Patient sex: F
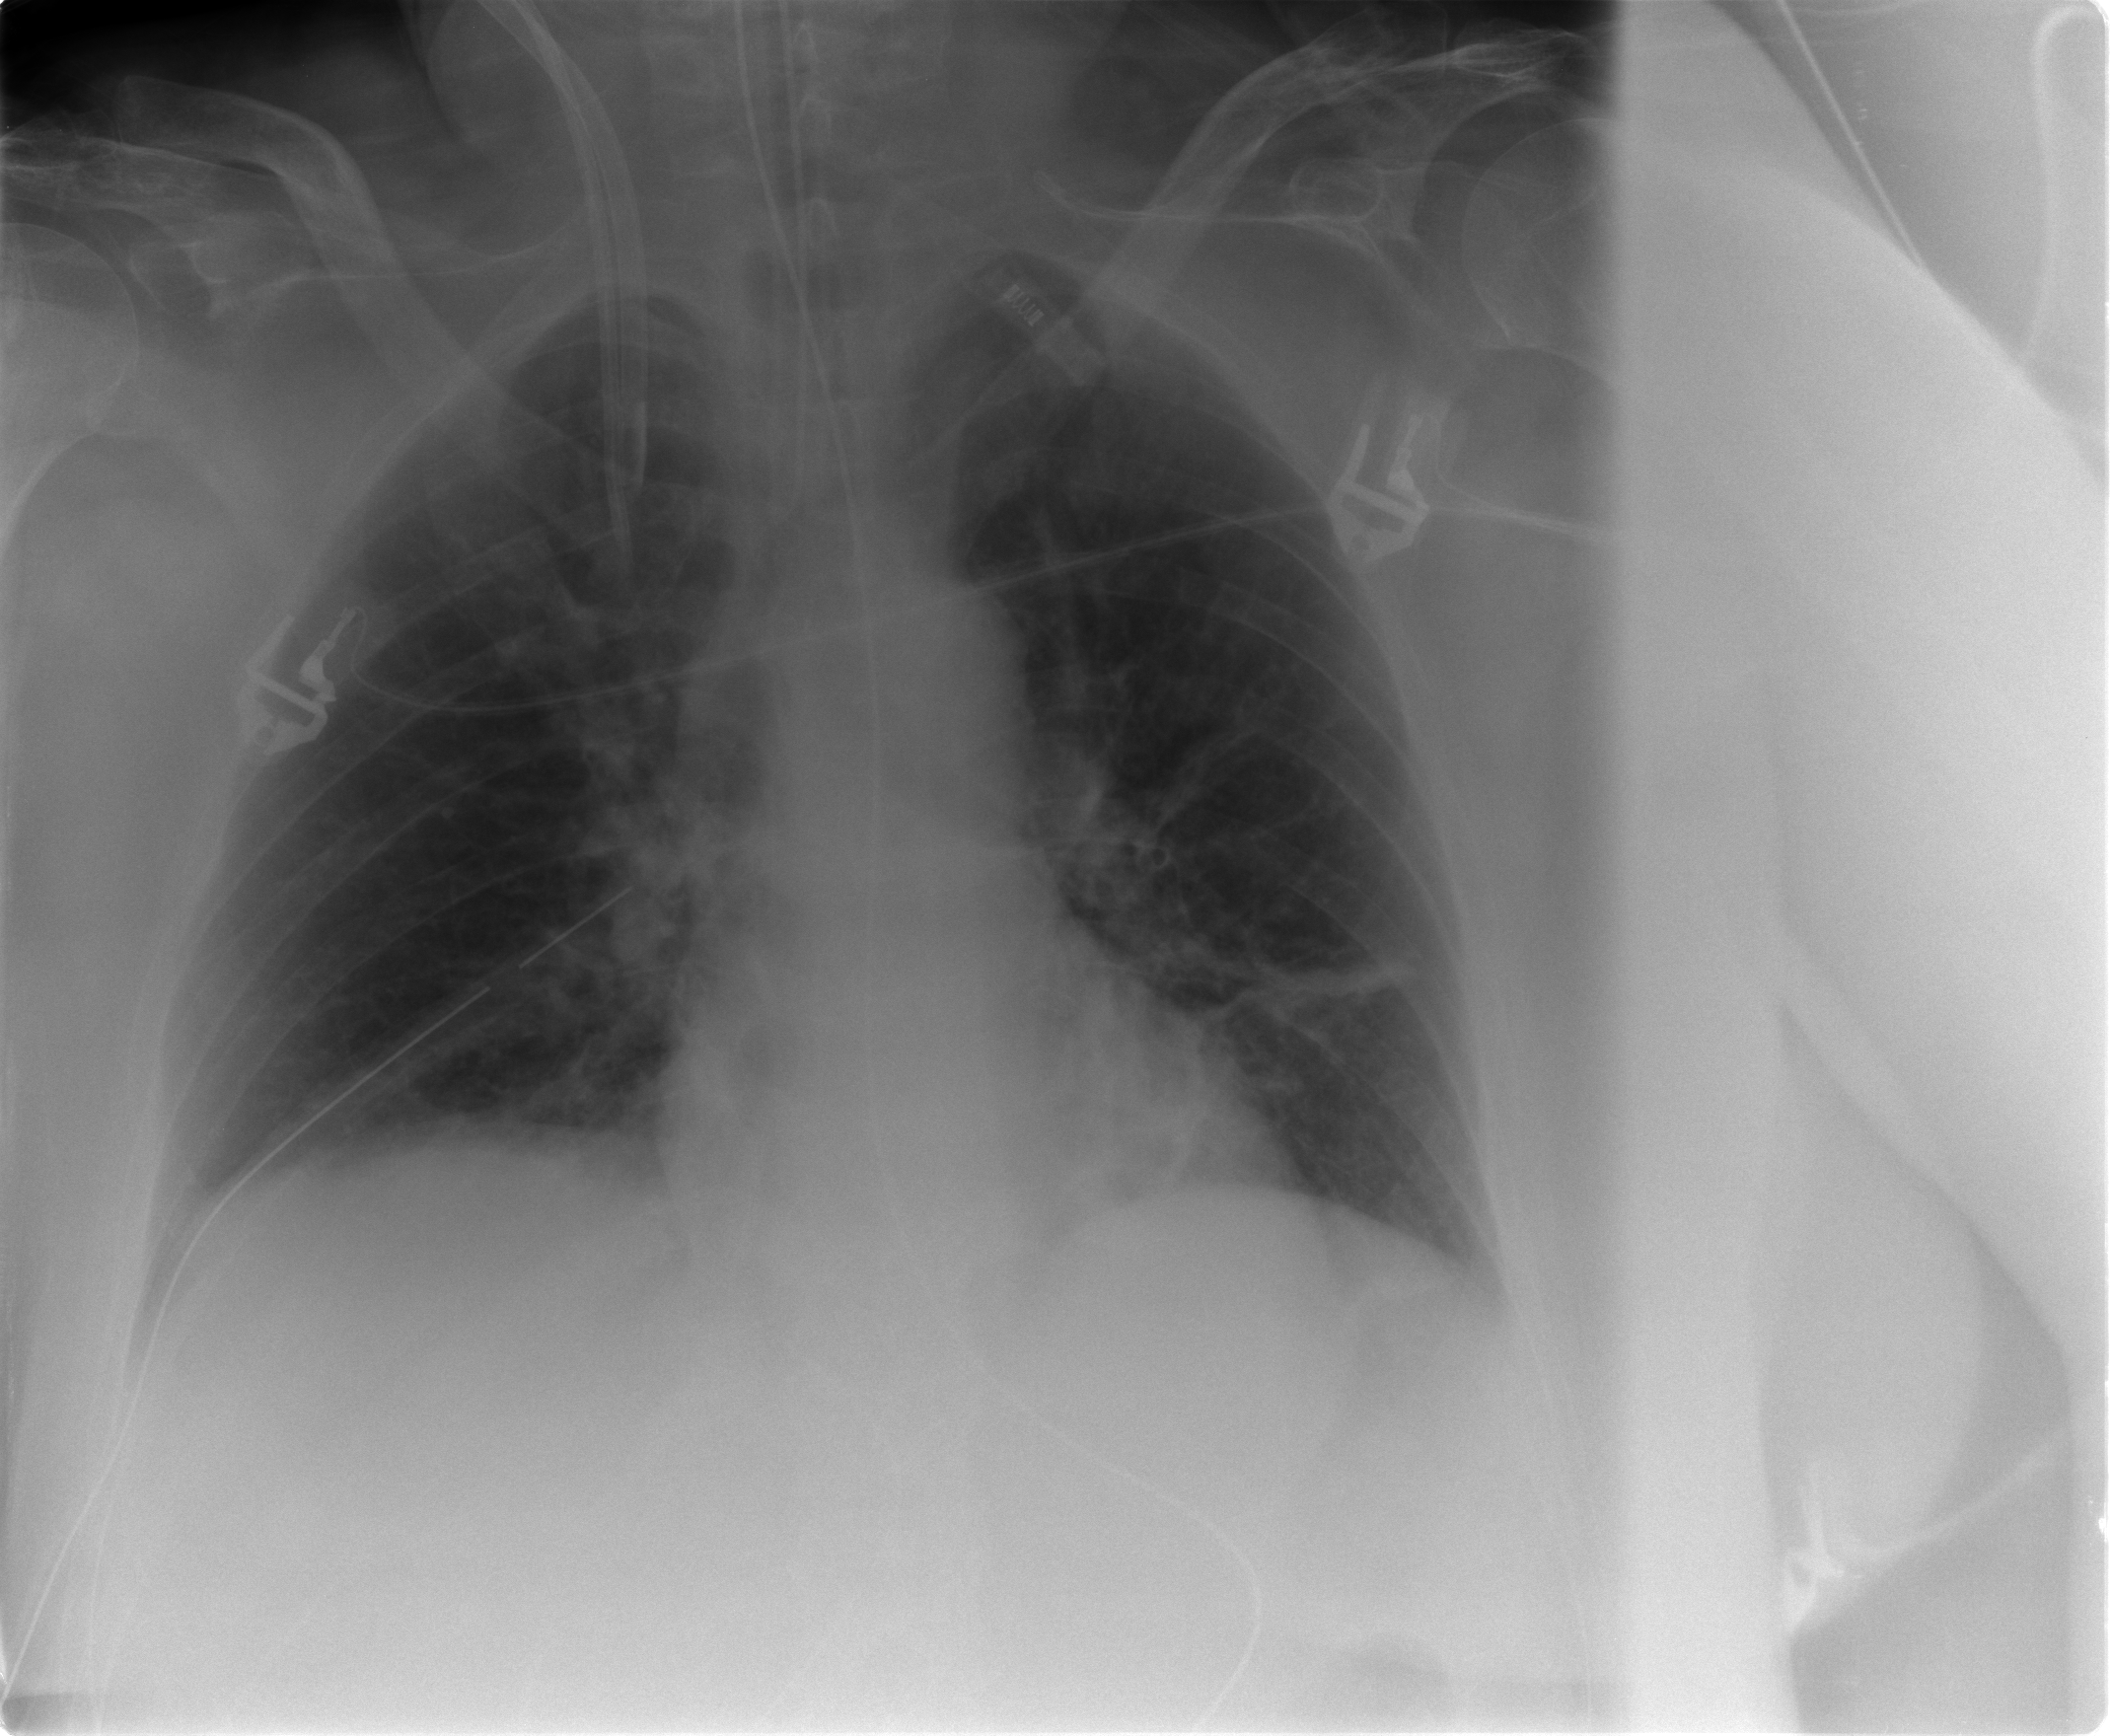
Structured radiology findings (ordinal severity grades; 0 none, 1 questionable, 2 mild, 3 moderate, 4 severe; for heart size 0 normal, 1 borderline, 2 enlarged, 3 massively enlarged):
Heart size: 0
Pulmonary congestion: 2
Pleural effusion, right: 1
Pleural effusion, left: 1
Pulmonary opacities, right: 0
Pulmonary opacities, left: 0
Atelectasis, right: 2
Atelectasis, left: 2